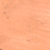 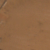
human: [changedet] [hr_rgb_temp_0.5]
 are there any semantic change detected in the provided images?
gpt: A road was edified on the left upper corner of the area.